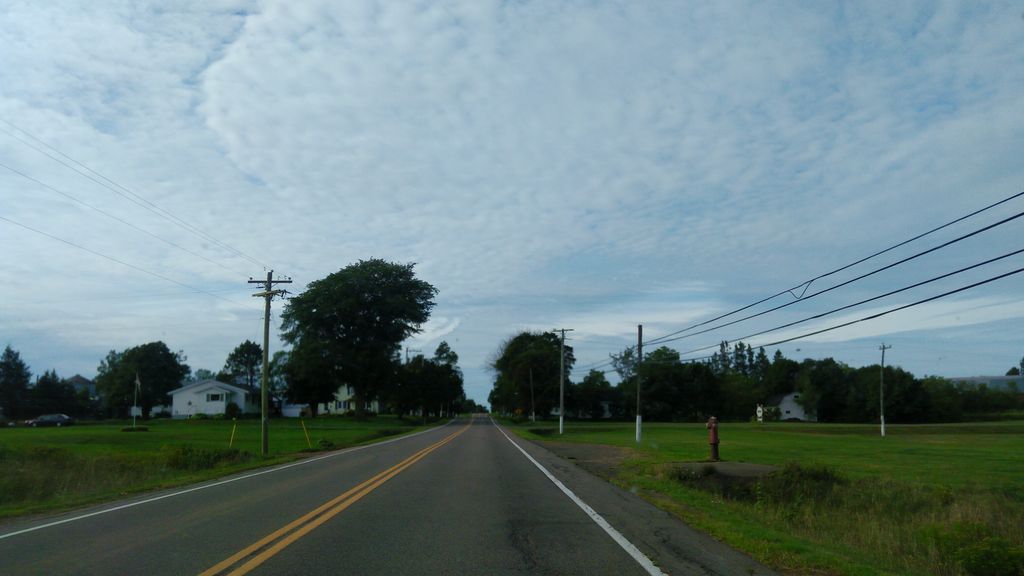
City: charlottetown